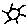
Label: sun